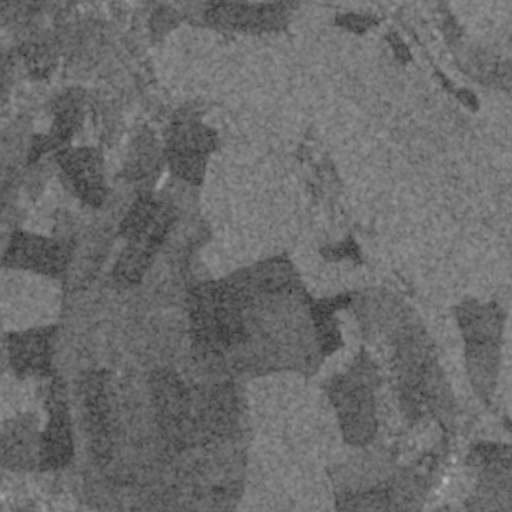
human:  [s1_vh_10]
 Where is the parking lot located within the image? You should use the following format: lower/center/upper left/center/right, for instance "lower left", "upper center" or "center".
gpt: The parking lot is located in the lower right of the image.
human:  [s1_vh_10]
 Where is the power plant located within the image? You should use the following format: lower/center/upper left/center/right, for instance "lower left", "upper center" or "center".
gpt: There is no power plant in the image.

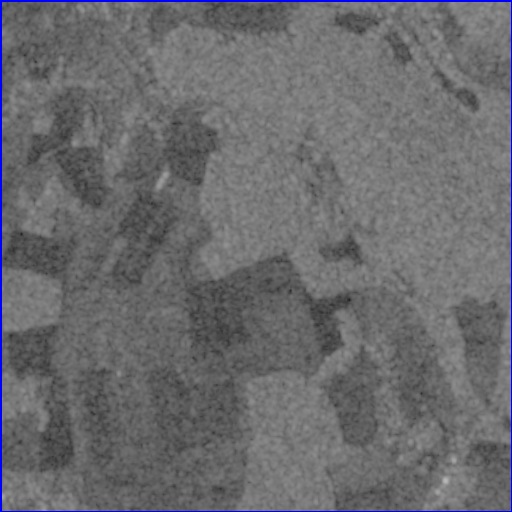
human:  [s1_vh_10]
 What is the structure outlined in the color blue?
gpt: The structure outlined in blue is a crop field.
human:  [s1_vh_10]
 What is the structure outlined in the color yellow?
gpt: There is no yellow outline.